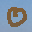
Label: 0